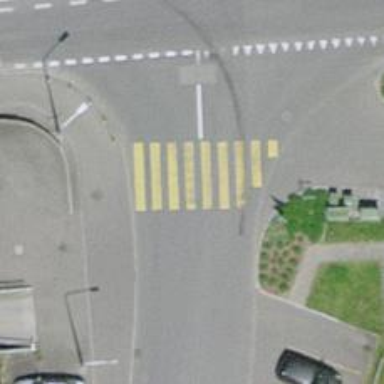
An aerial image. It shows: Uncontrolled zebra crossing on the road.